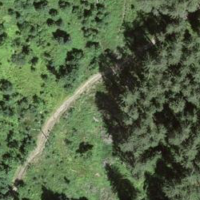
EUNIS habitat code: 43
Species observed at this site:
Caltha palustris